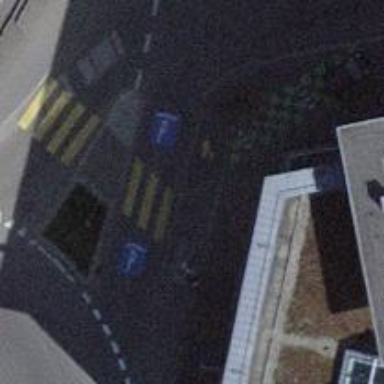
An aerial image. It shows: Uncontrolled zebra crossing with zebra markings.